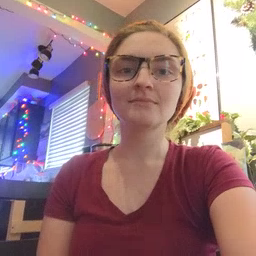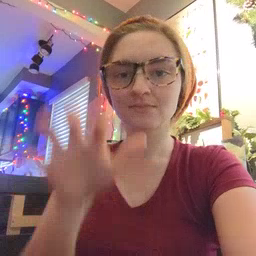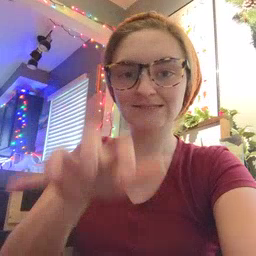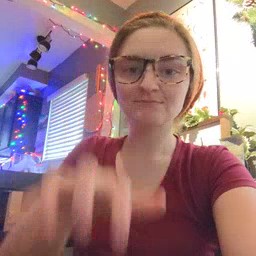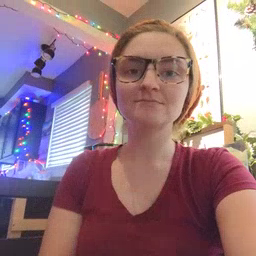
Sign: alligator